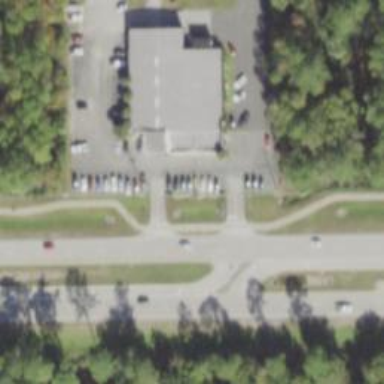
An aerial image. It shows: Asphalt path with uncontrolled crossing.